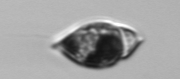
Label: Amphidinium